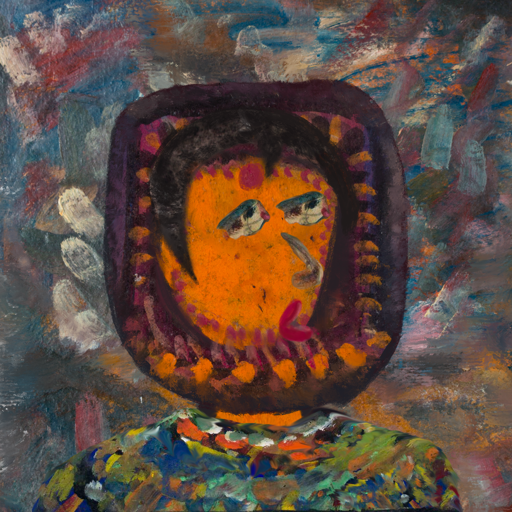
Background: Boggyland, Head And Neck Side: Doll_w_Hair, Face Side: Pipe, Bust: An_Impression, Hair Side: Roy_Bahadur, Head Accessory: Blank, Second Necklace: Blank, Necklace: Blank, Baby: Blank